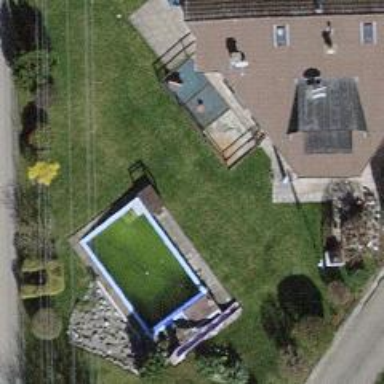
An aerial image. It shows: Swimming pool located in leisure land.